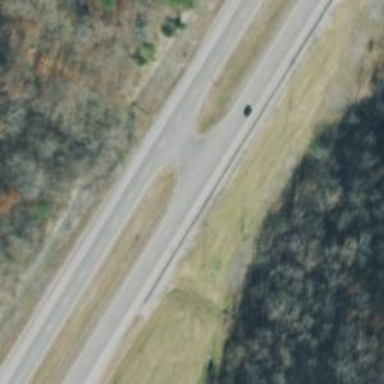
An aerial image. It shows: Unclassified road.